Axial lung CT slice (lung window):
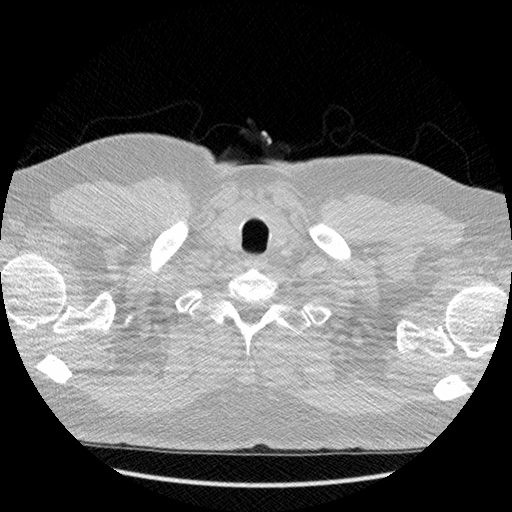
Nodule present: no